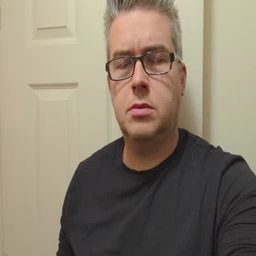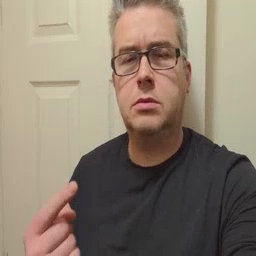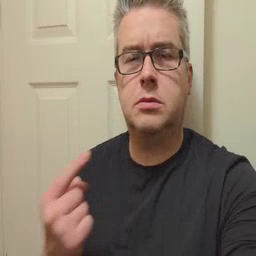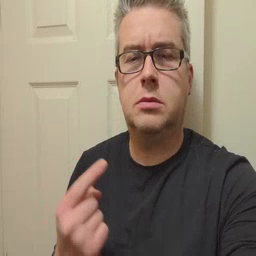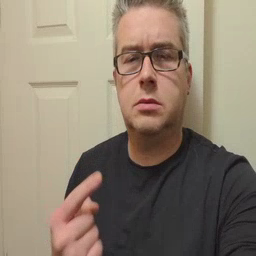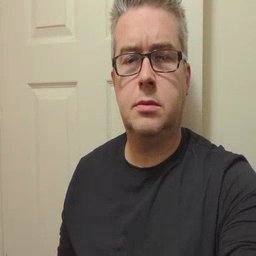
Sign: owie